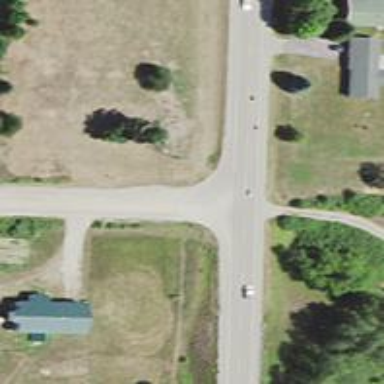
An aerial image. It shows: Secondary road.